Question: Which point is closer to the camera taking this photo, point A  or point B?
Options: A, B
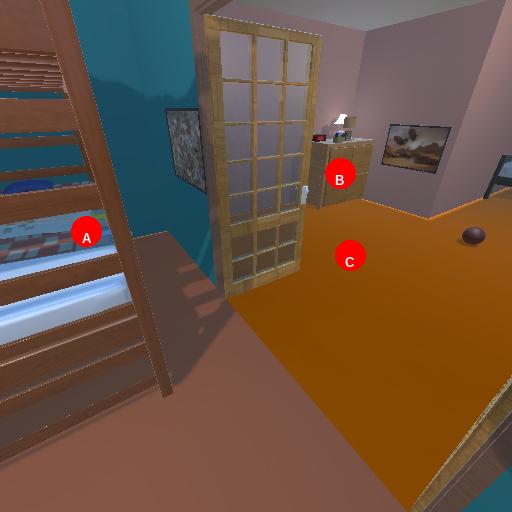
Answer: A